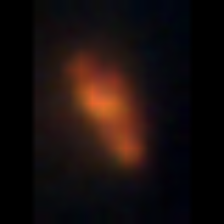
Taxon: Prorocentrum
Group: Dinoflagellates